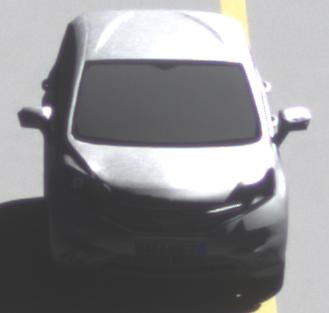
Make: Nissan
Model: Note 1.2
Detailed model: Note (E12) (10/13 - 12/16)
Model produced from: 2013/10
Model produced until: 2015/09
Doors: 5
Color: white
Road condition: dry road
Daytime: midday
Contrast: high contrast